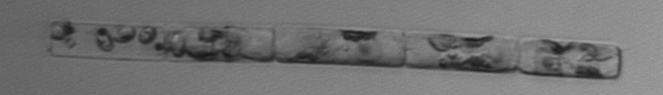
Label: Guinardia_delicatula_TAG_internal_parasite